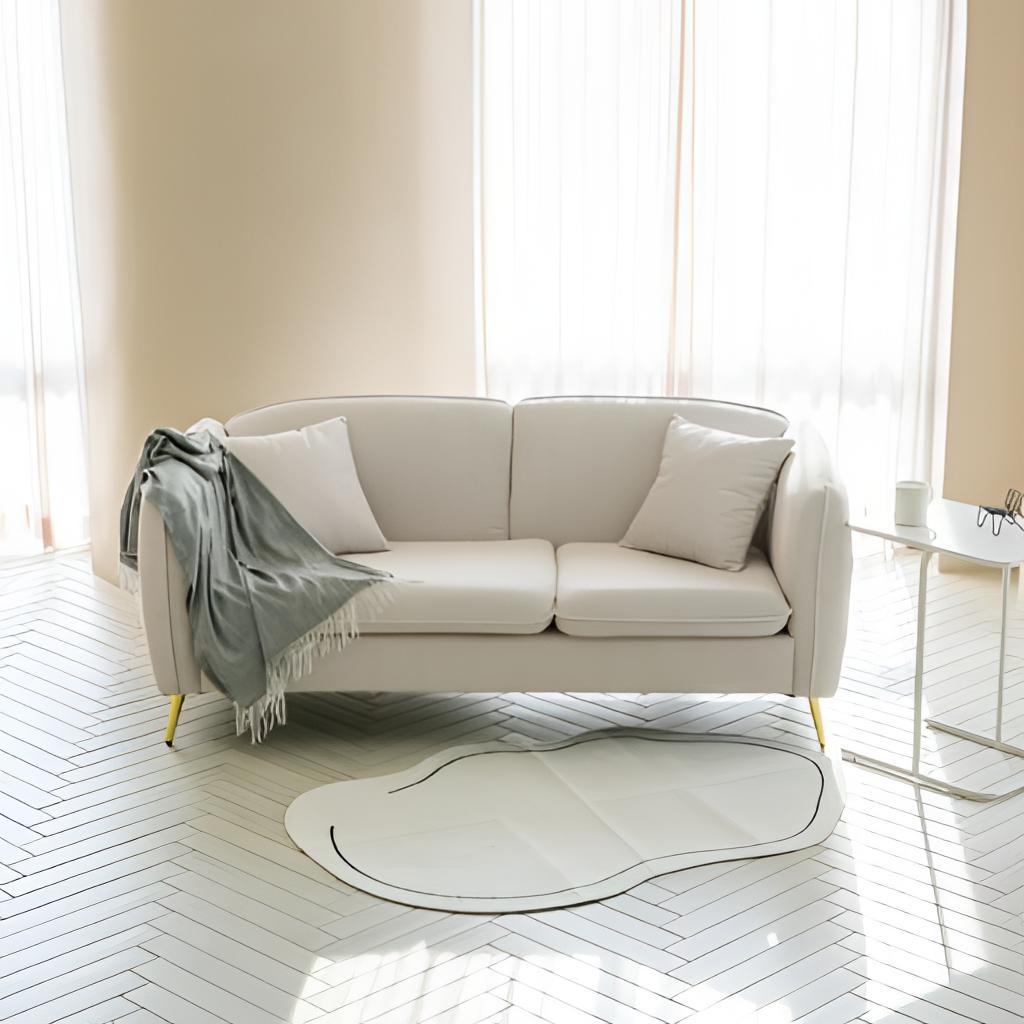
white leather sofa, living room, minimalist, white tile flooring, with herringbone pattern, paint wallpaper, with solid pattern